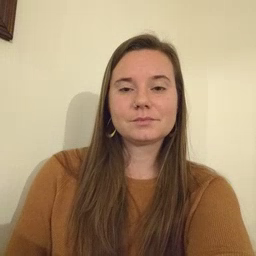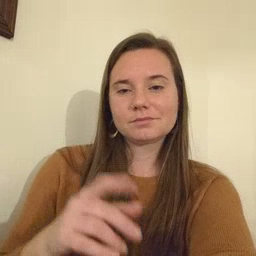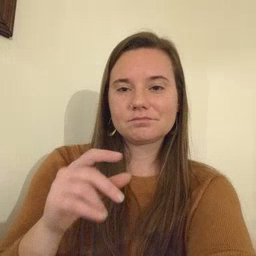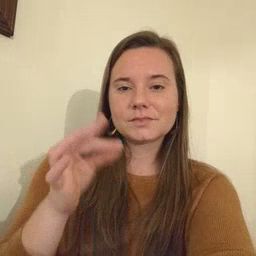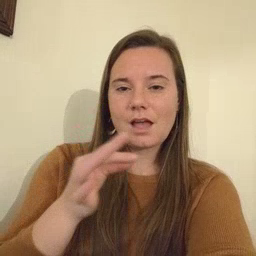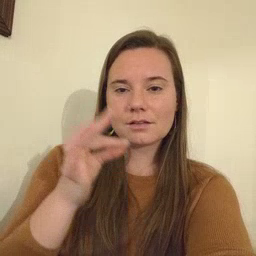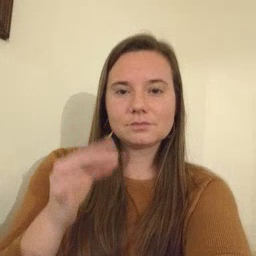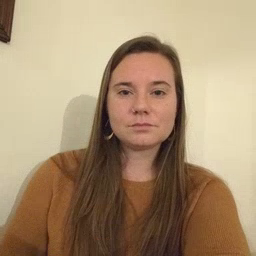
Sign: snack